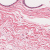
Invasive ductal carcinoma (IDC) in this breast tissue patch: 0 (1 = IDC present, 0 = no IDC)